Interaction volume radius: 5 \u00c5
Interaction volume height: 15 \u00c5
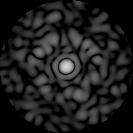
Disorder parameter: 0.8134